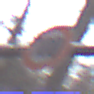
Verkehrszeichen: Geschwindigkeit100
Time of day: Midday
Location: Outdoor (Nature)
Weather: Overcast
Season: Autumn
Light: Natural